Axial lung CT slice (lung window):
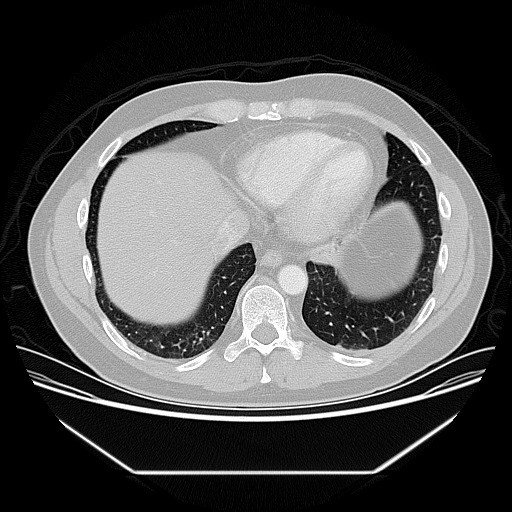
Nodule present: no